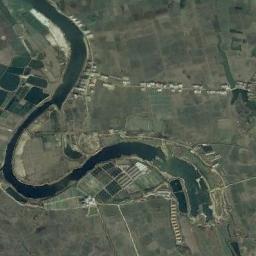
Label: river